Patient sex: M
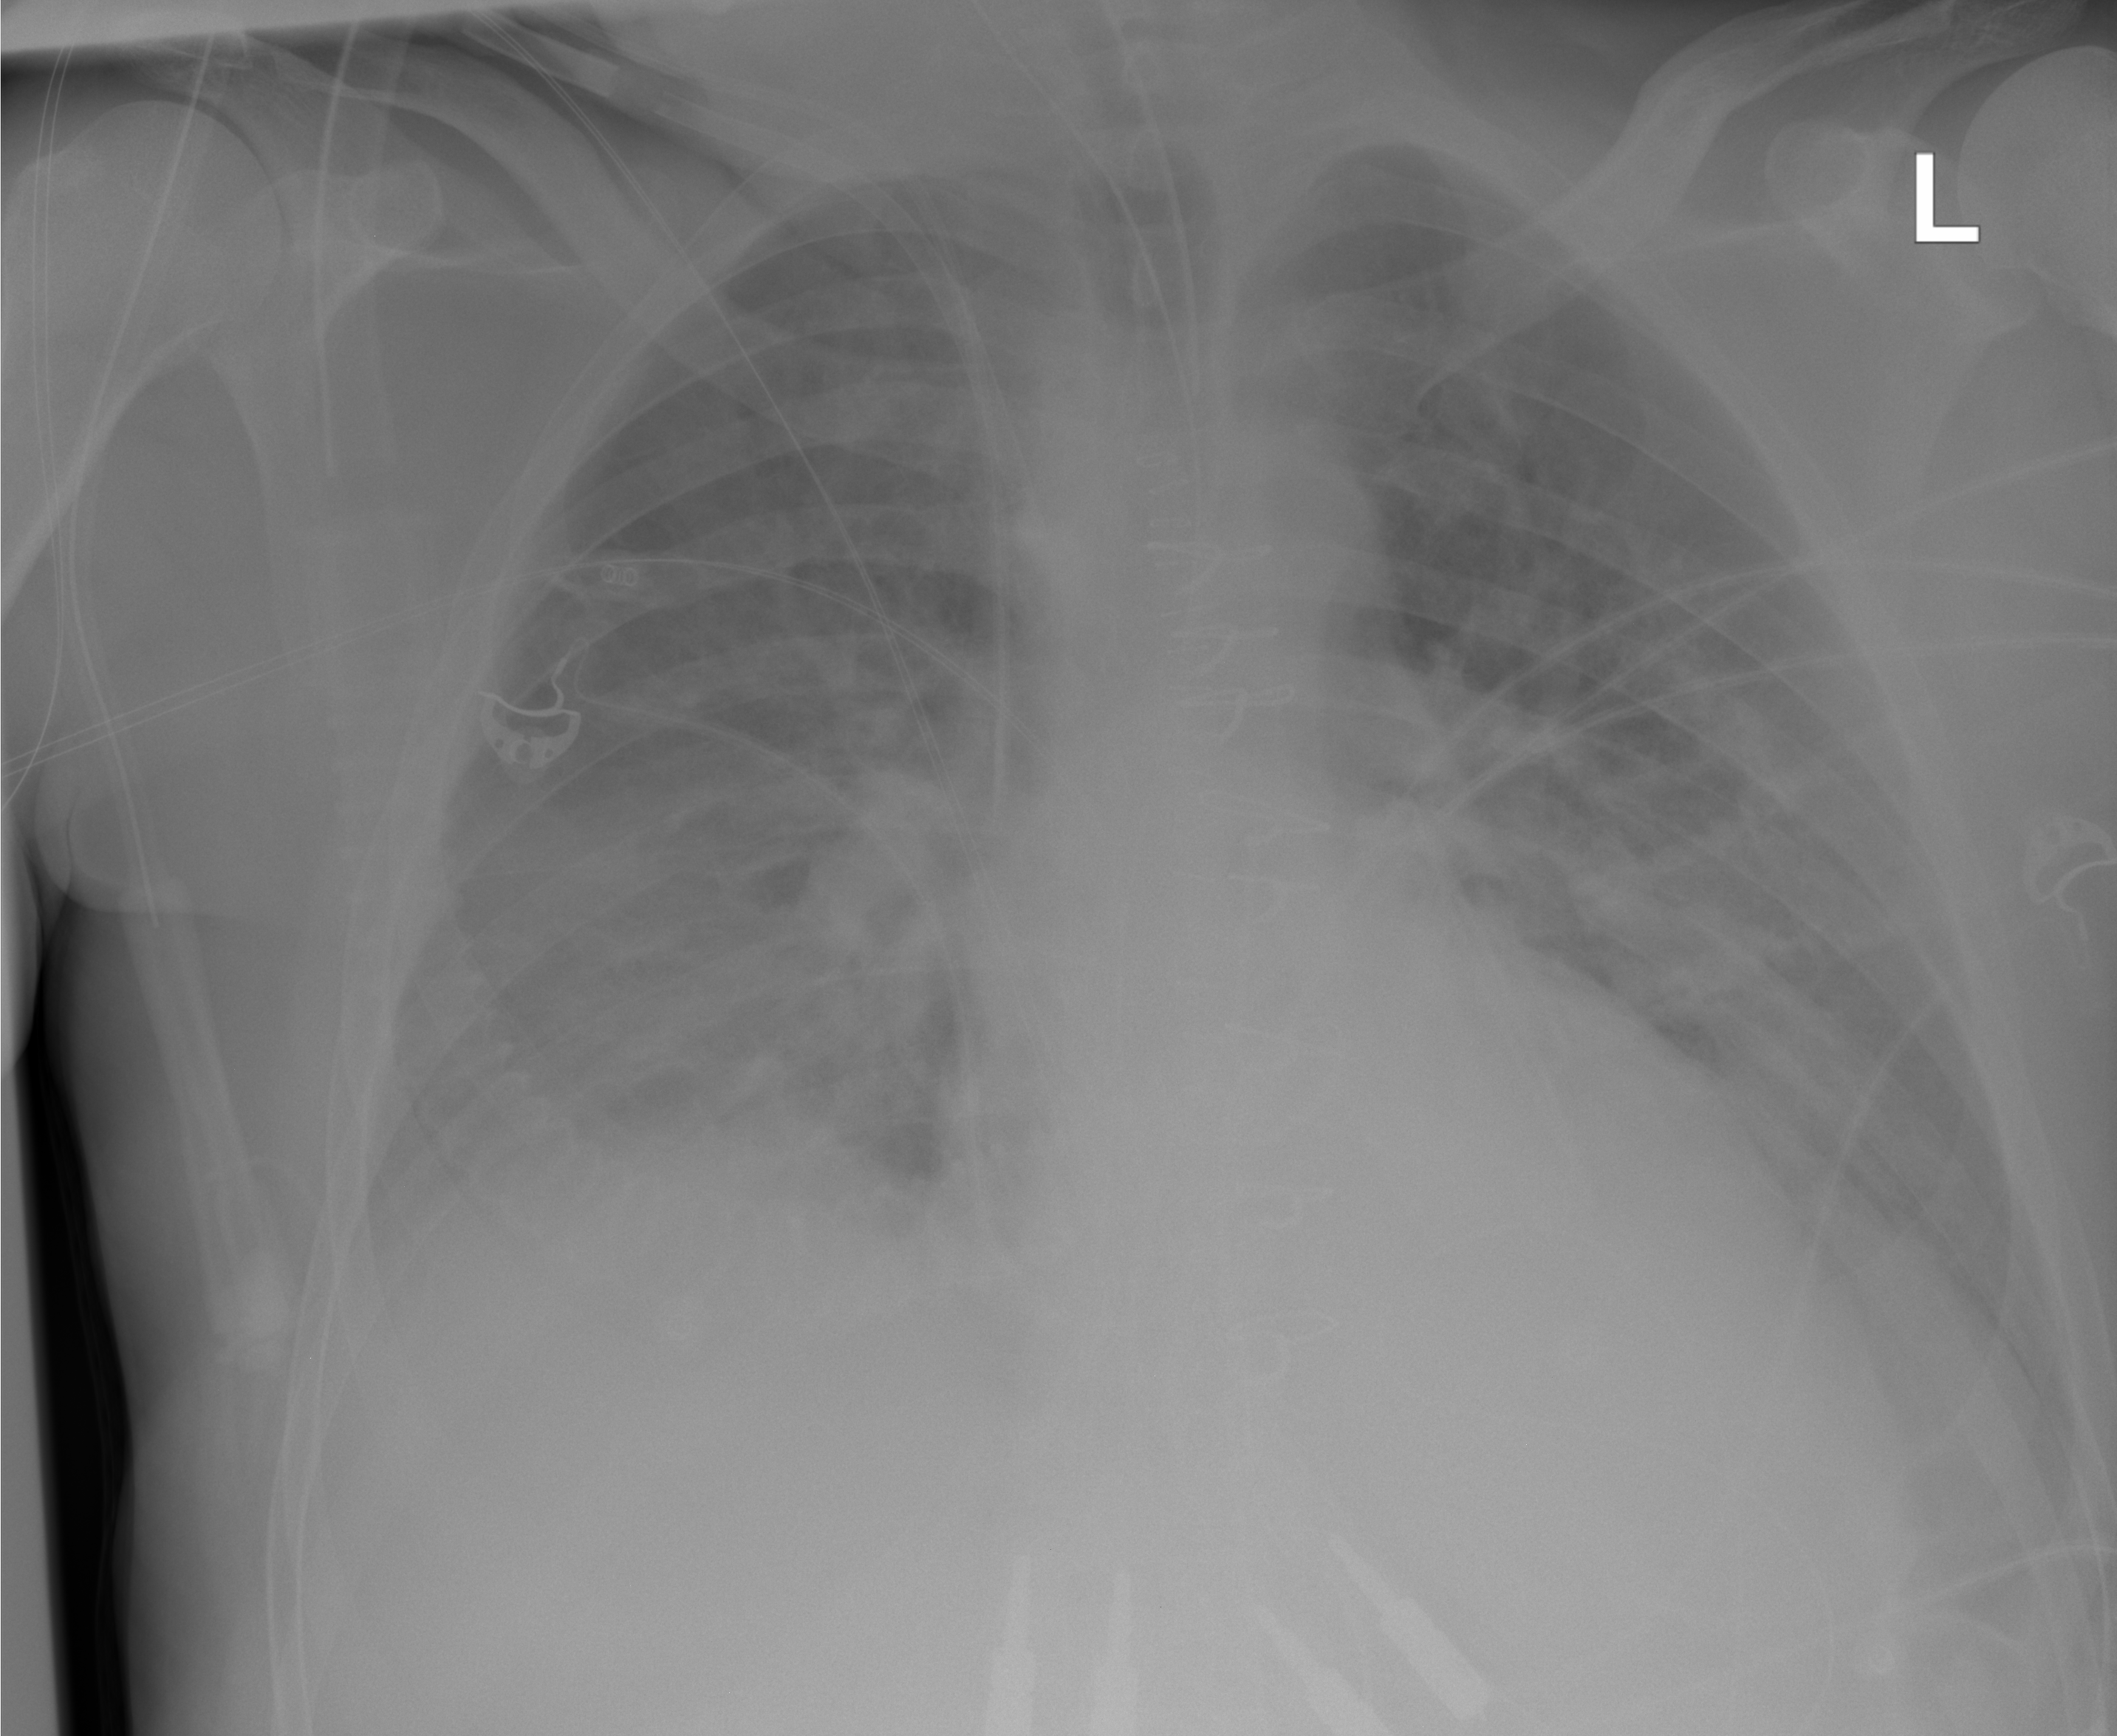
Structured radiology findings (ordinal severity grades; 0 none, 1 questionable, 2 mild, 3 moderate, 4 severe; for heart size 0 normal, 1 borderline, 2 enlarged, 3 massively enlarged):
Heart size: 2
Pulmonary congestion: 2
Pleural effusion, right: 2
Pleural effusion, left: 2
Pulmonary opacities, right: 2
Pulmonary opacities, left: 2
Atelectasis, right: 2
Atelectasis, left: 2